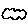
Label: cloud